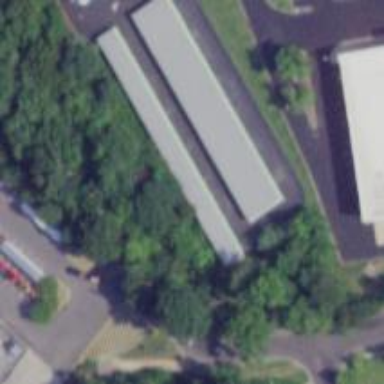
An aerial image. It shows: Building housing storage rental shop.